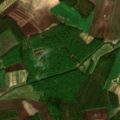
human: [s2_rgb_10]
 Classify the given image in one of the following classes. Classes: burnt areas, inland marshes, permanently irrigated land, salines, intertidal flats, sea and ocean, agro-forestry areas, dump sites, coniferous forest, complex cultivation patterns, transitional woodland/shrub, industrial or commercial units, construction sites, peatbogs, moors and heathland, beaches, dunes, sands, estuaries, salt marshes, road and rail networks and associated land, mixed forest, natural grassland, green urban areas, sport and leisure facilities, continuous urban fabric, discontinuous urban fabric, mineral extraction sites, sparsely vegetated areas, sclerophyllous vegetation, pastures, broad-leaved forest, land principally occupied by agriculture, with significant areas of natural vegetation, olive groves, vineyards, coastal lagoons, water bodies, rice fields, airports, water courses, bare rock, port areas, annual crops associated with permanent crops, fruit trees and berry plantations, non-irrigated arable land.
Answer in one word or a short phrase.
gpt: non-irrigated arable land, broad-leaved forest, coniferous forest, mixed forest